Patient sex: M
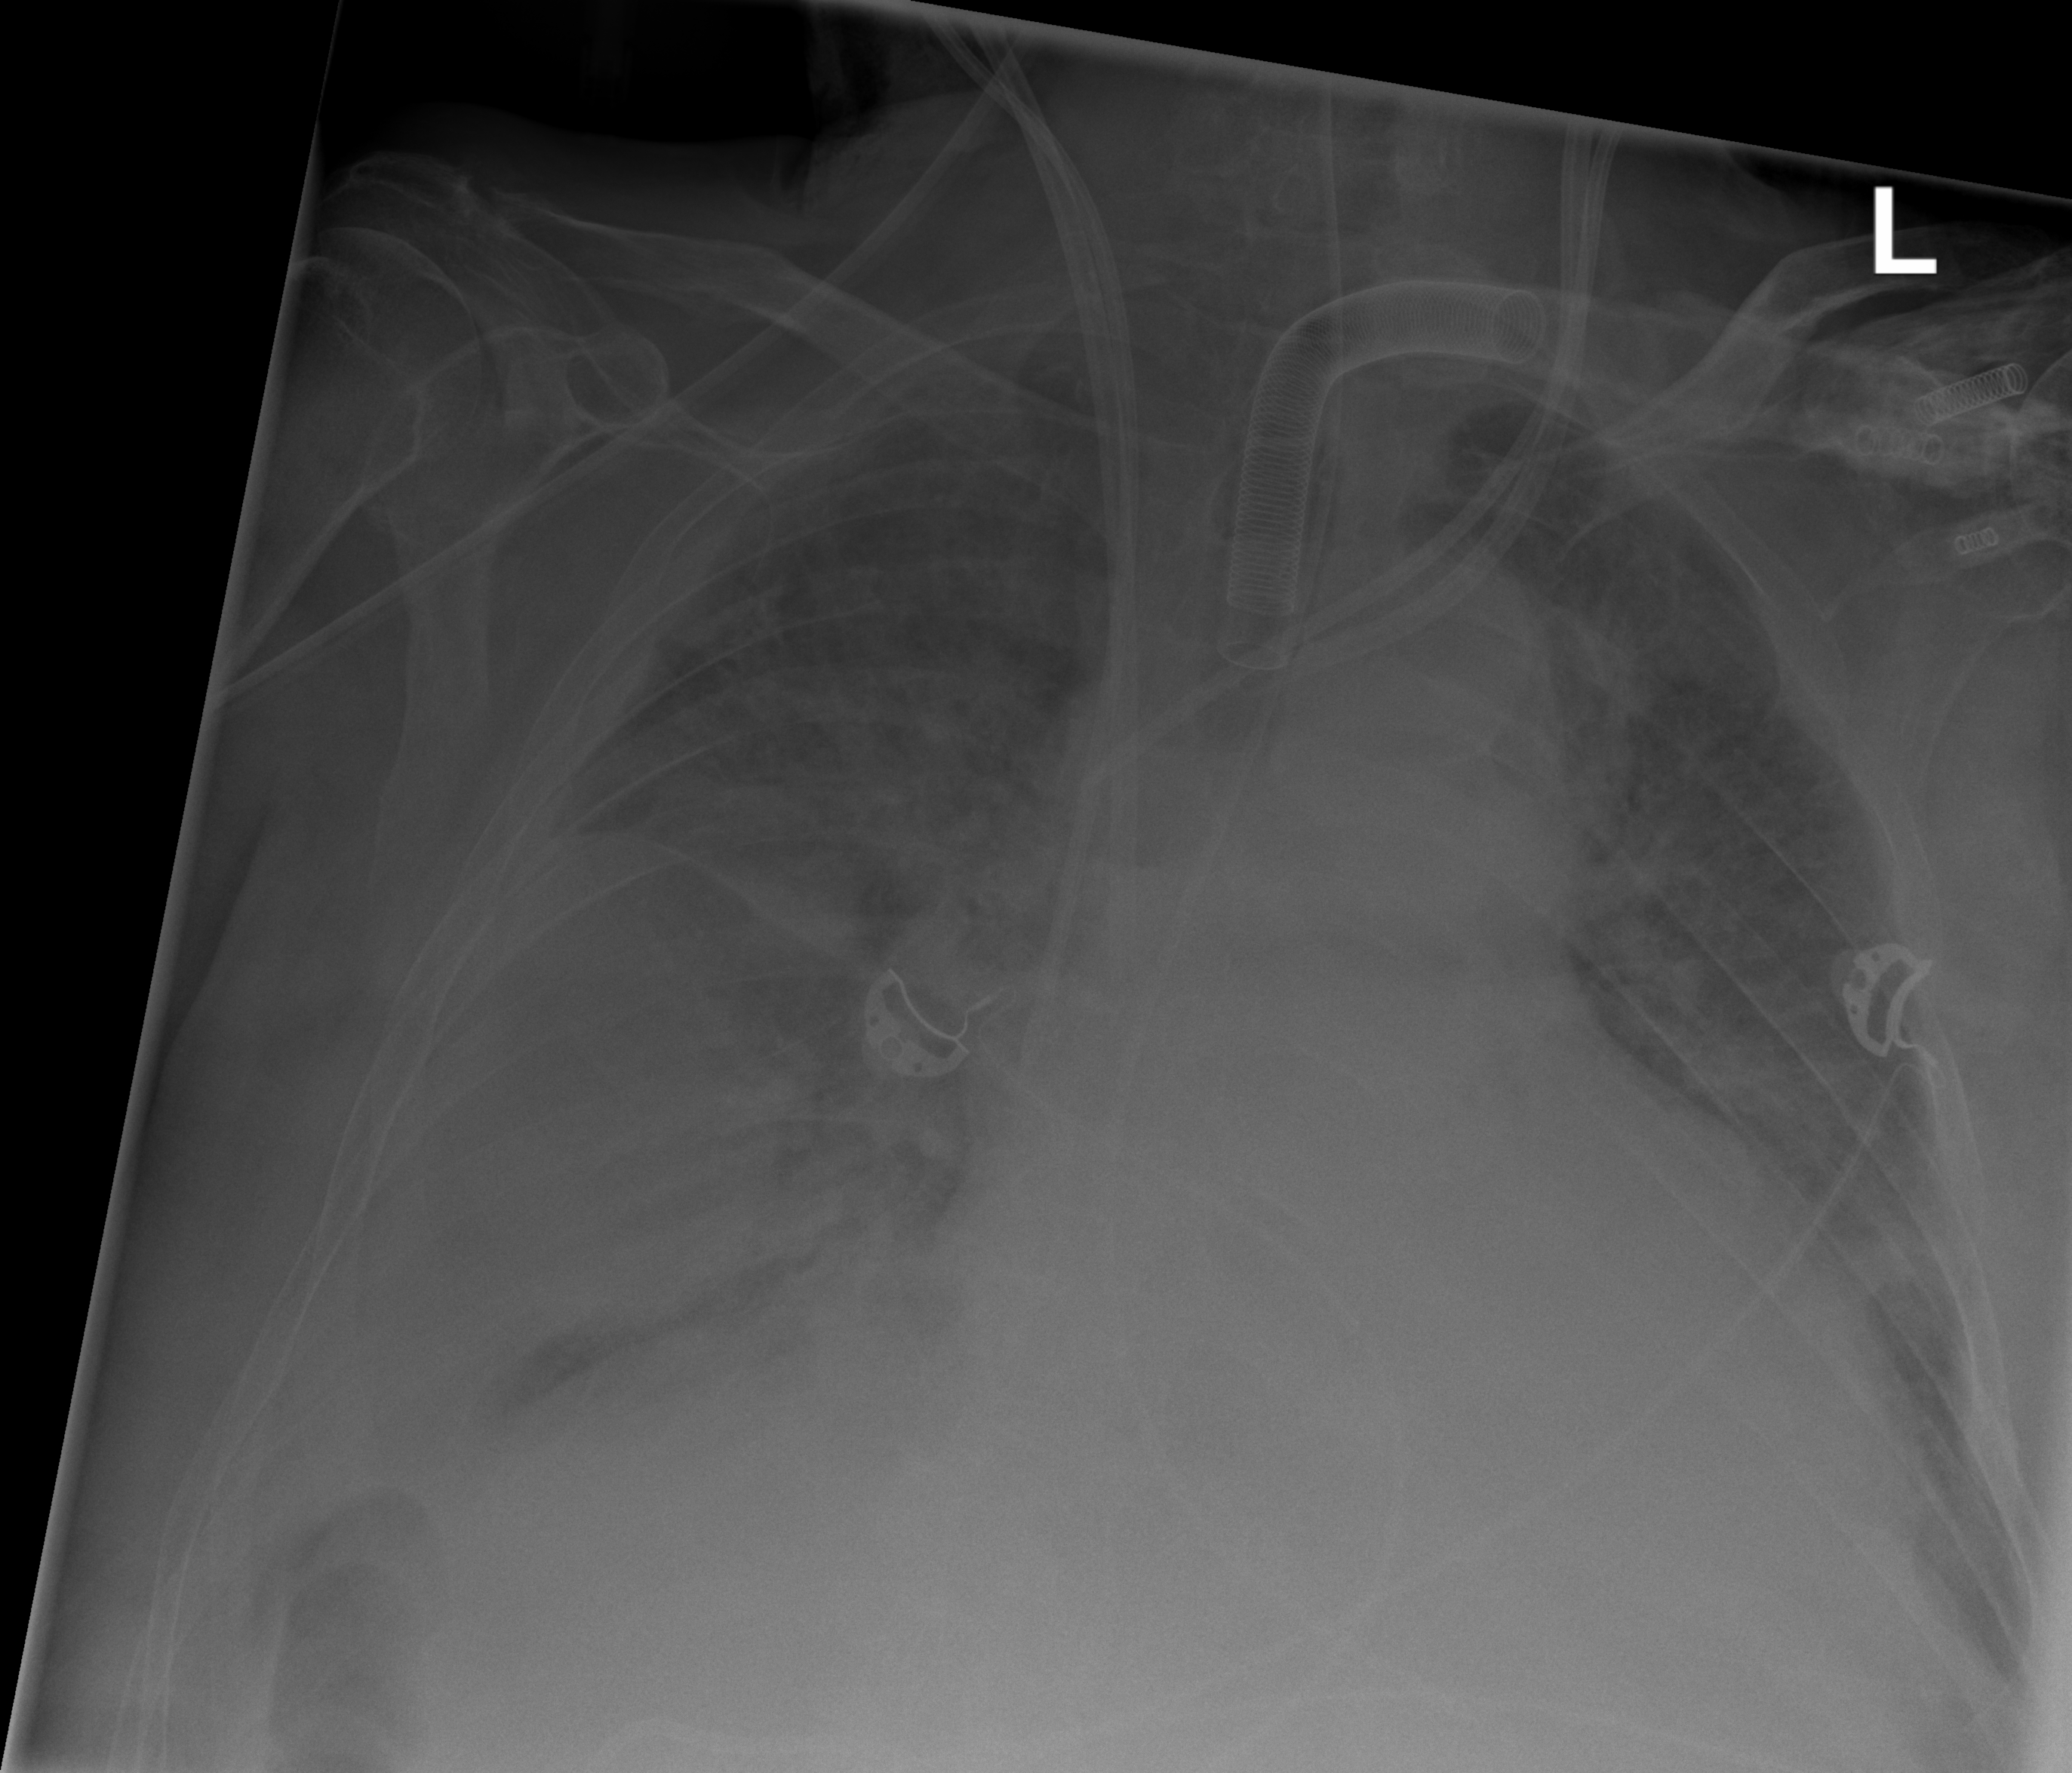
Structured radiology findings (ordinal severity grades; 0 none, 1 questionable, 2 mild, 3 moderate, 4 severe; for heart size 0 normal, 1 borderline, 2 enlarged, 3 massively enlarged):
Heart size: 1
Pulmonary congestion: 0
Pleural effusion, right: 3
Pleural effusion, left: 3
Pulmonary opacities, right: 2
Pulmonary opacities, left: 0
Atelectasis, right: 3
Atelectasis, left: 3